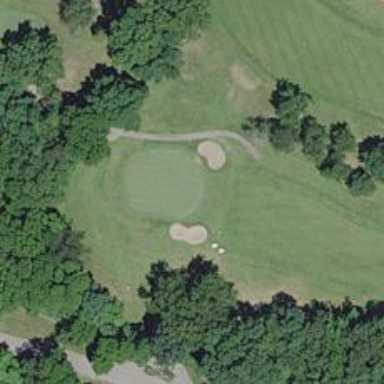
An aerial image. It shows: Golf hole.